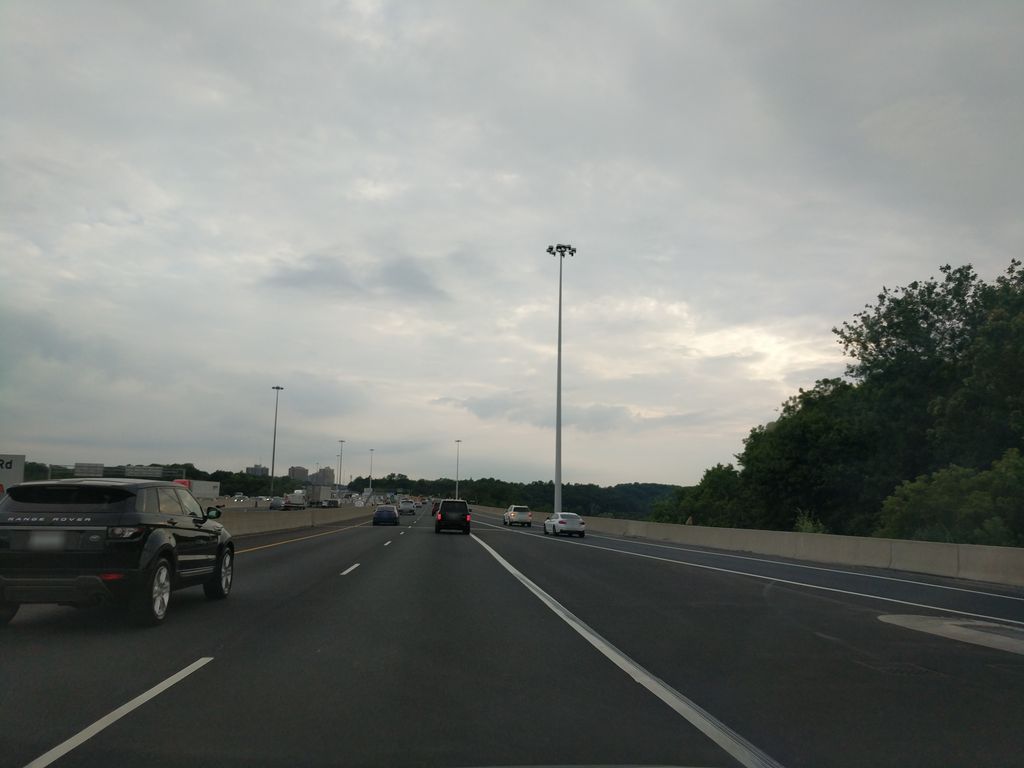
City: toronto